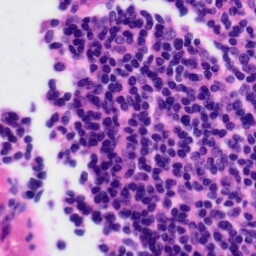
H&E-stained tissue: Tonsil